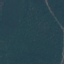
Land use / land cover class: Forest